Field crop: maize
Growth stage: 2
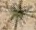
Species: salsola